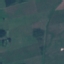
Land use / land cover class: Pasture